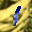
Label: 1